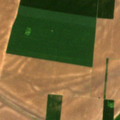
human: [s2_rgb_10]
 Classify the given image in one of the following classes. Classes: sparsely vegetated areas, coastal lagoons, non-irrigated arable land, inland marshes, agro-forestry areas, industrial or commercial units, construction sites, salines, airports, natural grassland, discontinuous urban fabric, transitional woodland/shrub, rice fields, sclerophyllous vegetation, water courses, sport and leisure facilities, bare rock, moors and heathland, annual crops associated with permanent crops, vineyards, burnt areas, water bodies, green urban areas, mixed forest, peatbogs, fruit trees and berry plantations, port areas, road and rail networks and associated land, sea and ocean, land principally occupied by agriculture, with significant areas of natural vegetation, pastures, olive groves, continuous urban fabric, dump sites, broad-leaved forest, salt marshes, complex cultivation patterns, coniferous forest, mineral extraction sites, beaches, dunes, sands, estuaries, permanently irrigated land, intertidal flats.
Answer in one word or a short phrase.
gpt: non-irrigated arable land